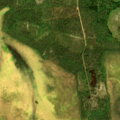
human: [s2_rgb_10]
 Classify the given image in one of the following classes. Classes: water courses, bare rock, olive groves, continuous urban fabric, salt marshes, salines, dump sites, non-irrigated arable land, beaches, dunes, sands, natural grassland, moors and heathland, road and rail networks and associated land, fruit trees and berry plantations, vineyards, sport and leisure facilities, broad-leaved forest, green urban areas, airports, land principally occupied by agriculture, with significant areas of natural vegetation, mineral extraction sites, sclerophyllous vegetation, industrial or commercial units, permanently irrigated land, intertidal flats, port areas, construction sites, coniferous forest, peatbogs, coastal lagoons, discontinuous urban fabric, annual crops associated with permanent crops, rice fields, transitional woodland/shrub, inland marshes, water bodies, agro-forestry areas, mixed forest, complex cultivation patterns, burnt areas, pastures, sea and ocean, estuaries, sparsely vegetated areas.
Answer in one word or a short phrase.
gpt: coniferous forest, mixed forest, transitional woodland/shrub, peatbogs